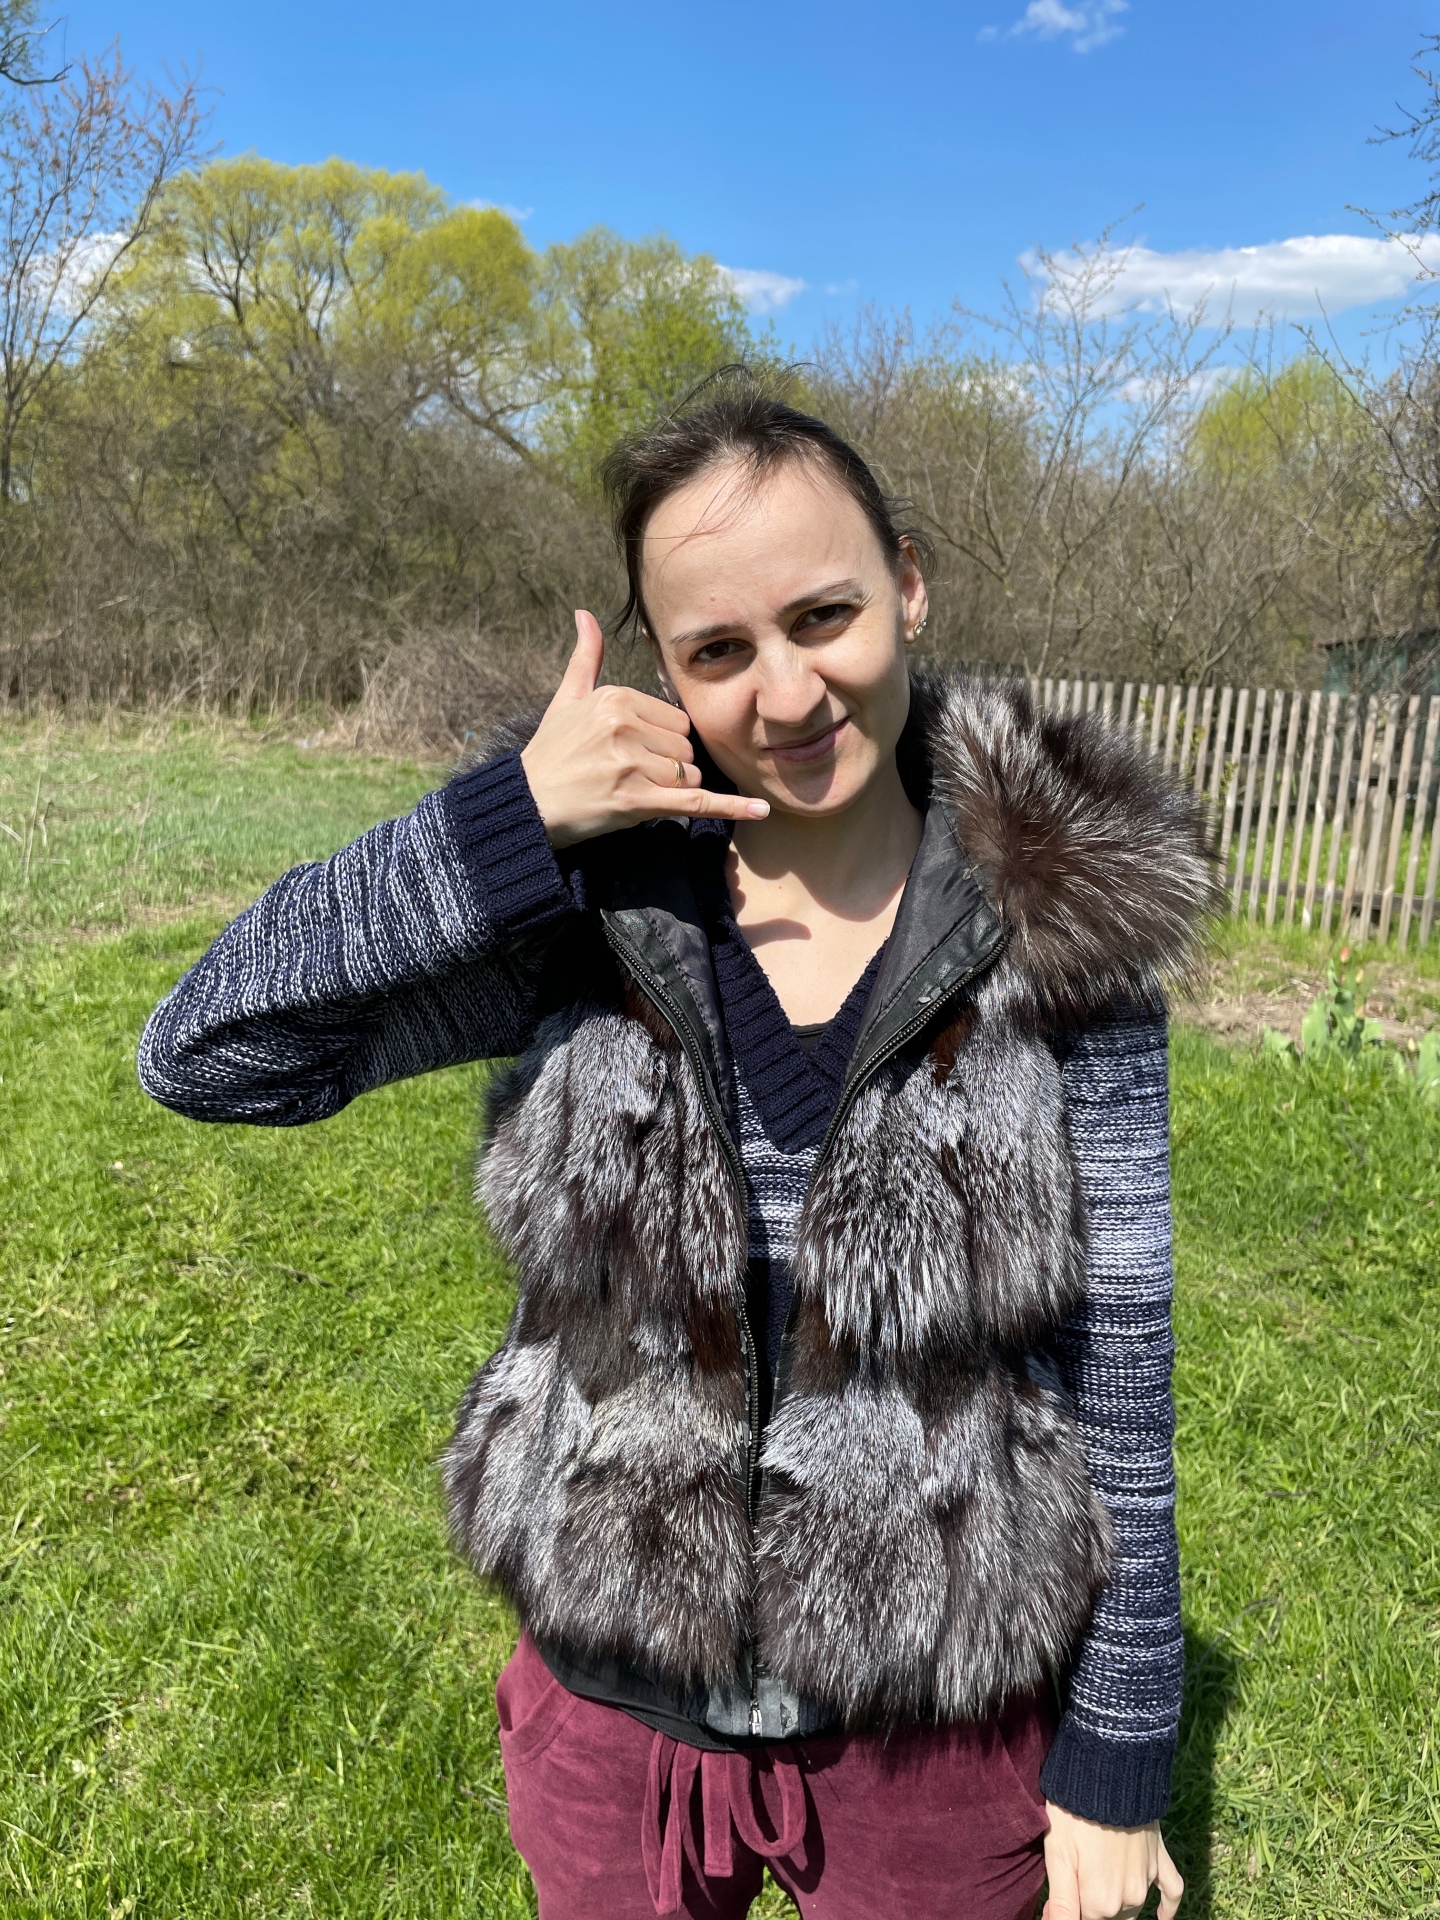
Label: clear